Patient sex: F
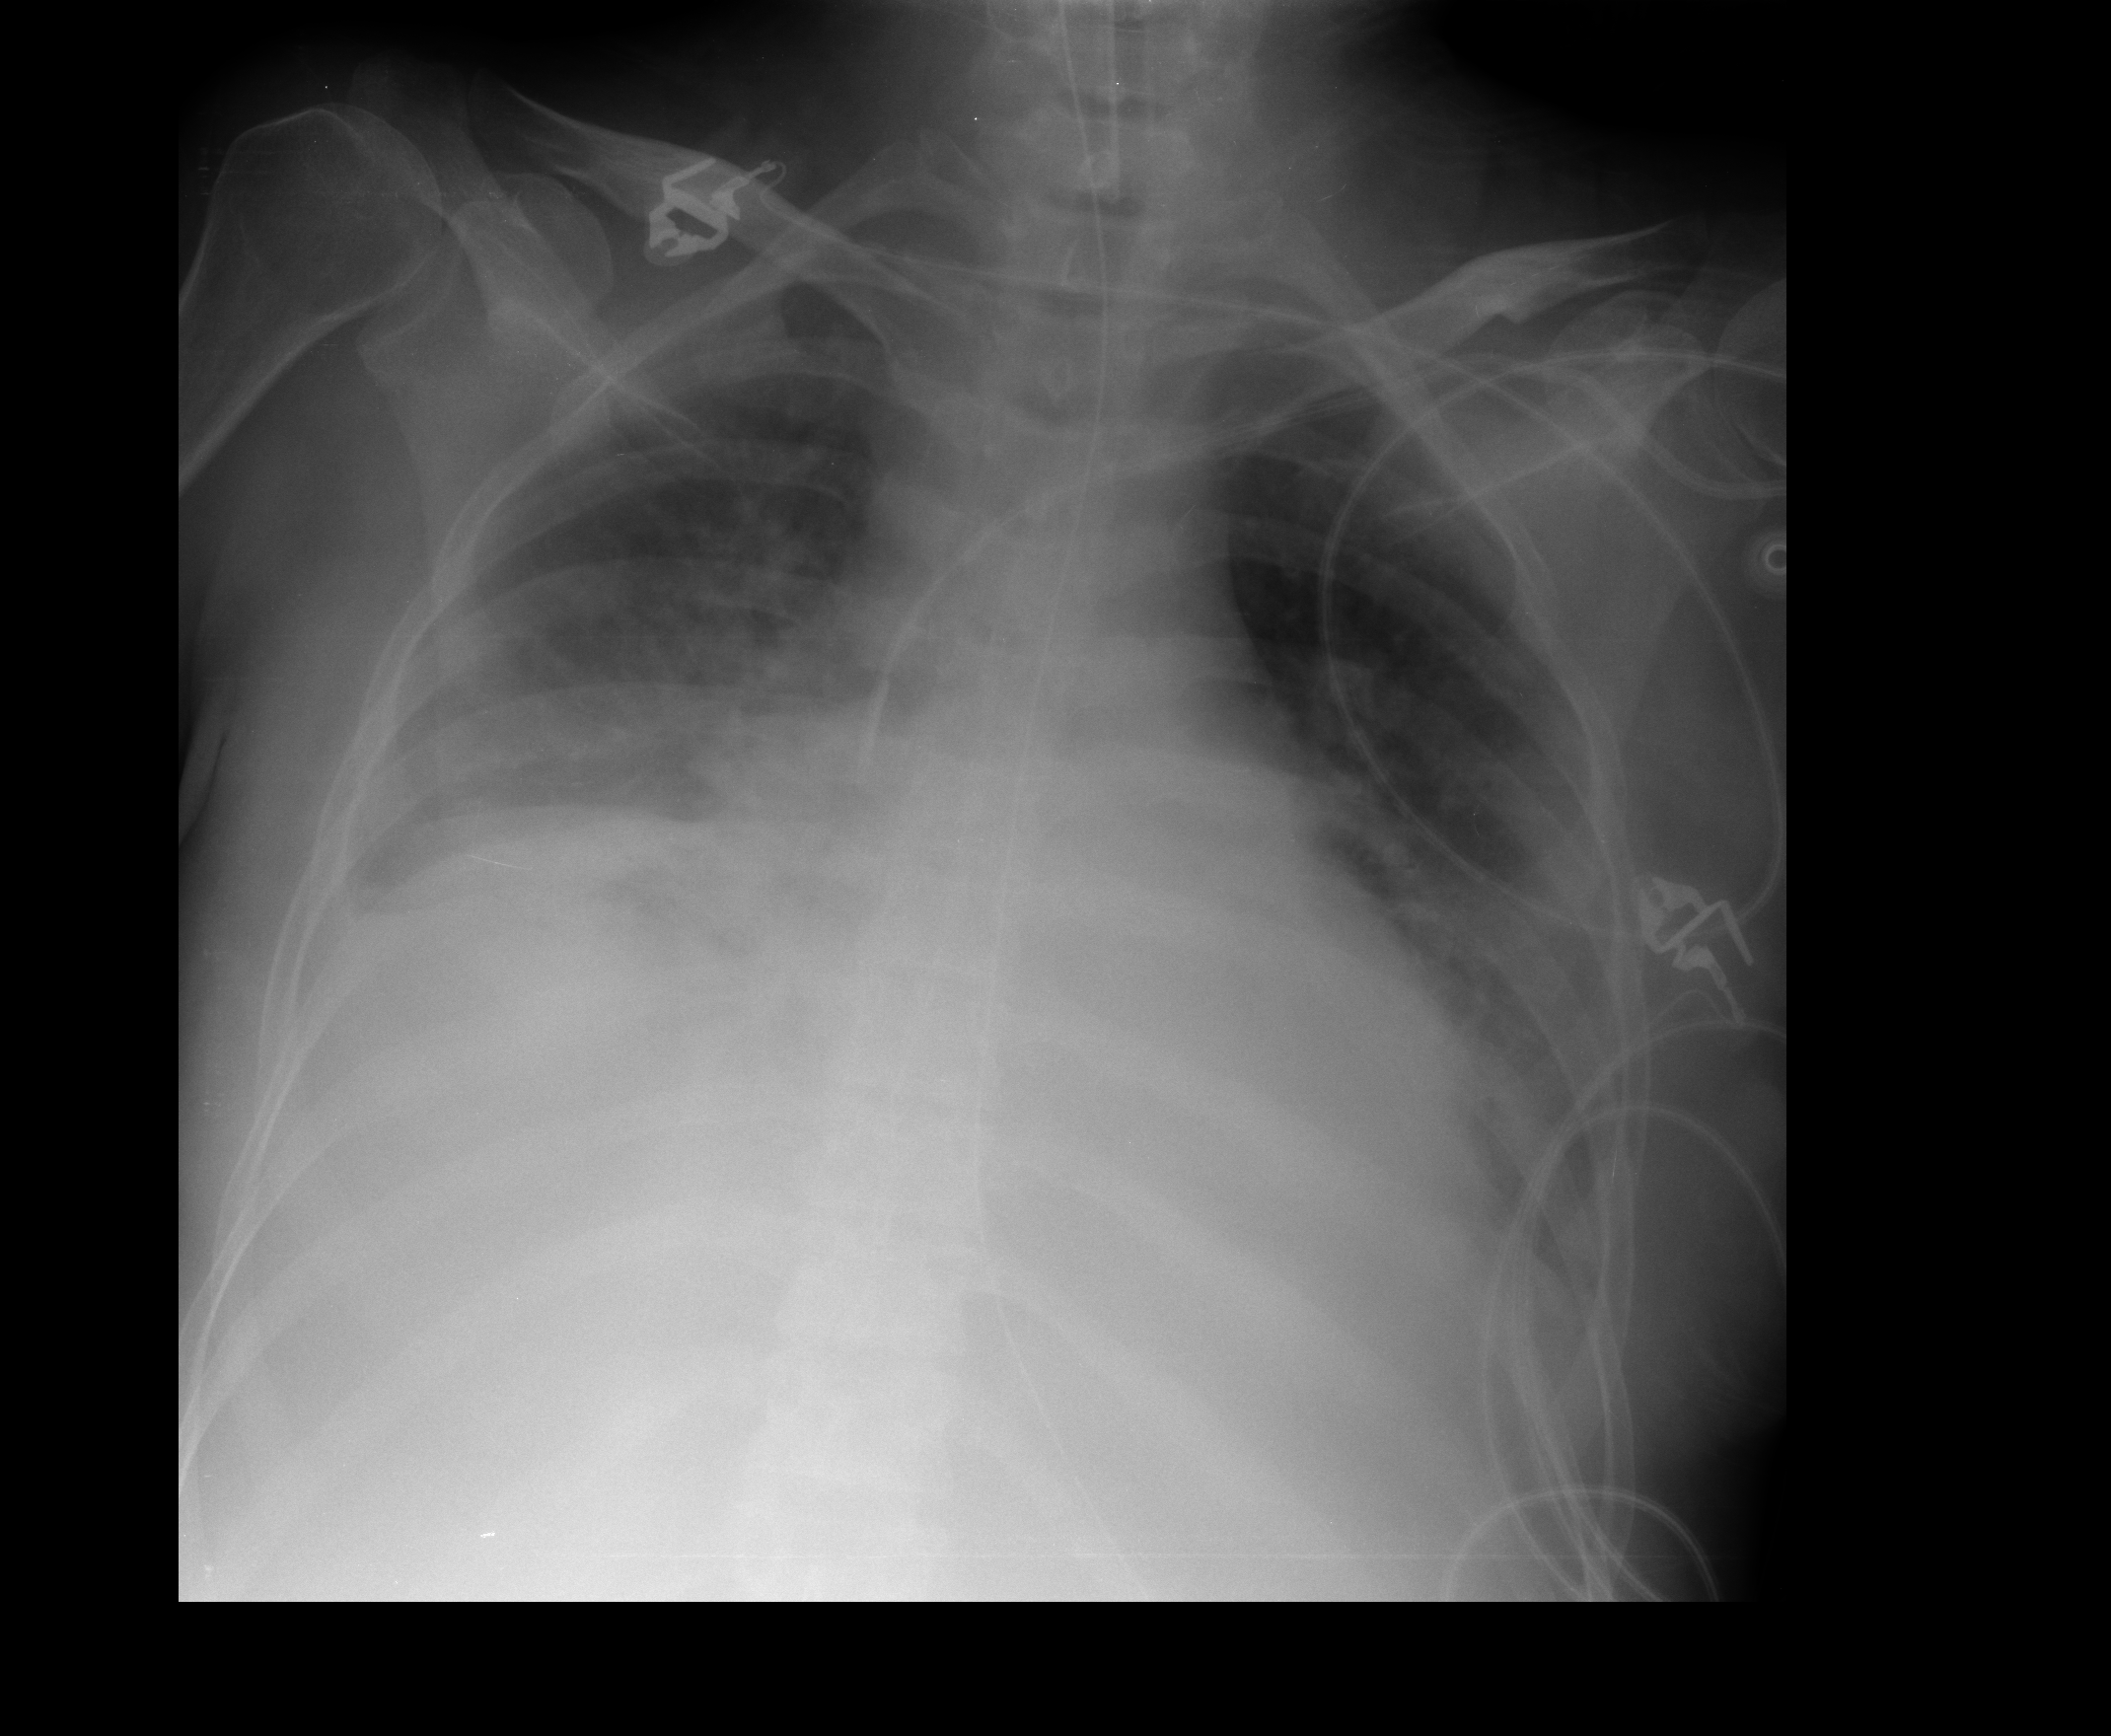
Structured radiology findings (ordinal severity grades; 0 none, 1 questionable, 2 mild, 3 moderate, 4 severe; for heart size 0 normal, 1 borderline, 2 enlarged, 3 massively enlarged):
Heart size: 0
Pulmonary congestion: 0
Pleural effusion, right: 2
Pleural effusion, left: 0
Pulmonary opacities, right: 3
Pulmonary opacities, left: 2
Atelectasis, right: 3
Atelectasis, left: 2